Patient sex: F
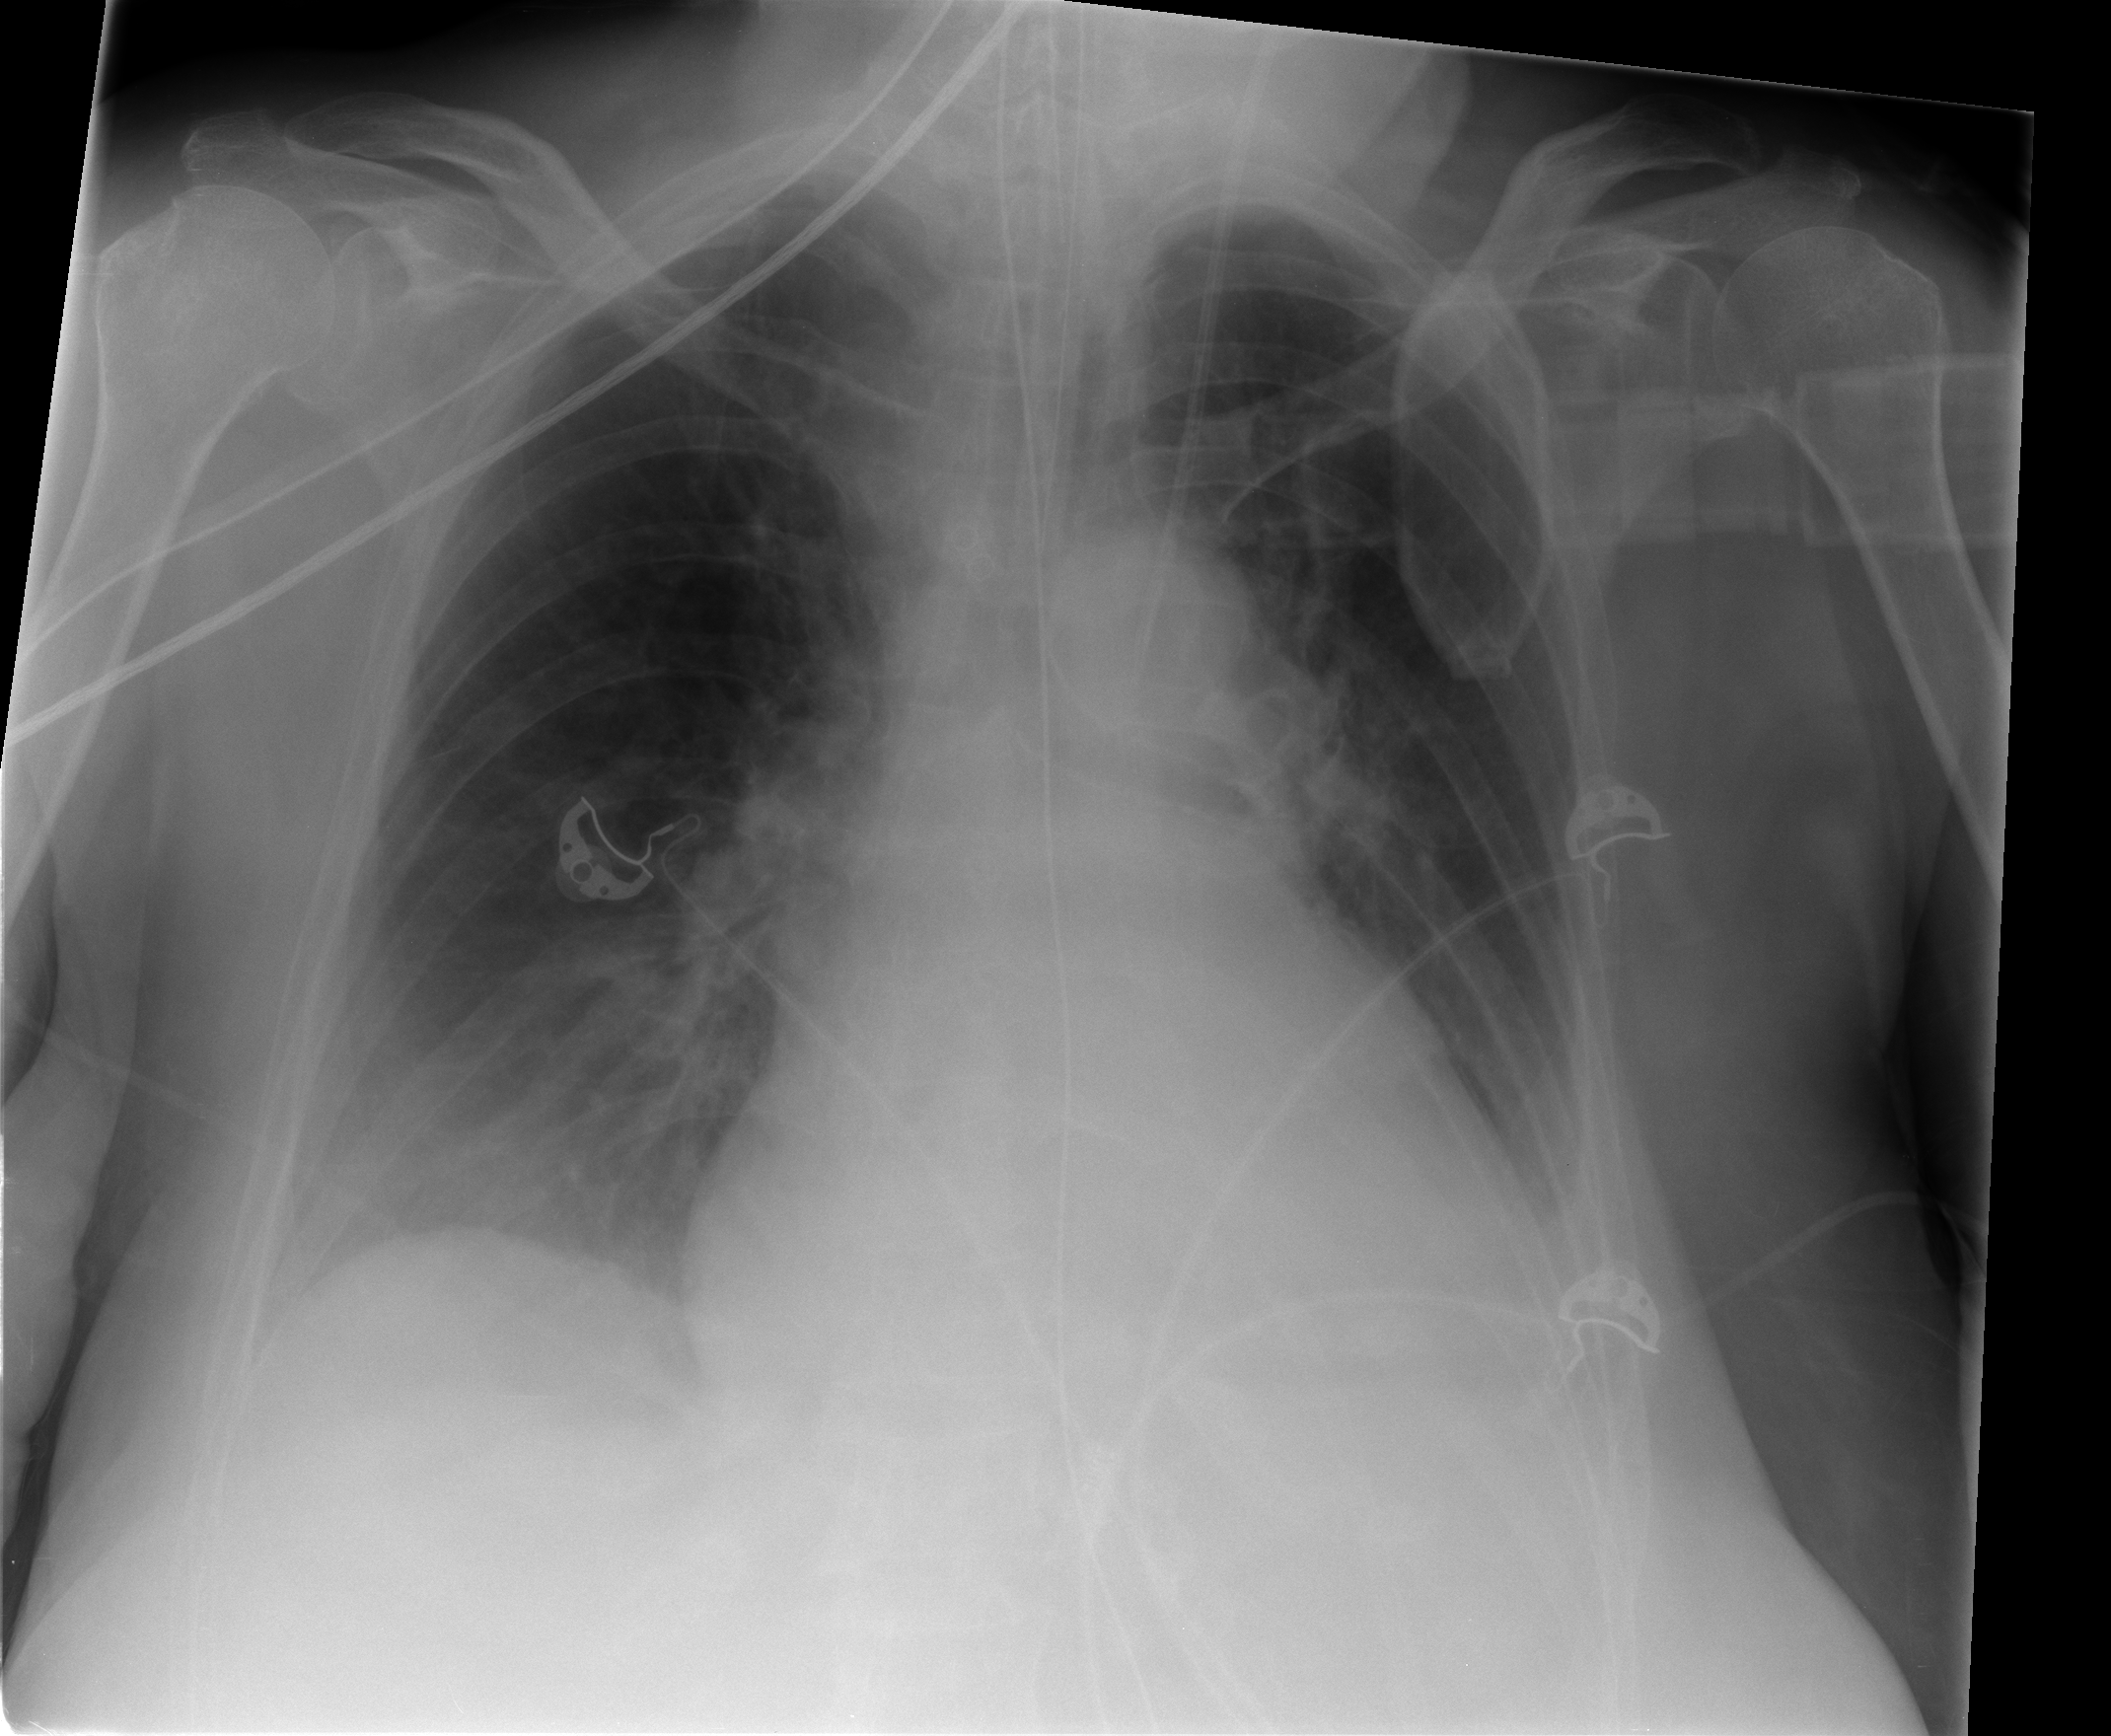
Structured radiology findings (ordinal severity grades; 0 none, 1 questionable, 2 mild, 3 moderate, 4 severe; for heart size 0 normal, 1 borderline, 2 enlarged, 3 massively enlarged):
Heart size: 1
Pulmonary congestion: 1
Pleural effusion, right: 0
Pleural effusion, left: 0
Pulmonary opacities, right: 0
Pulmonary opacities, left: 0
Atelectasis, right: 0
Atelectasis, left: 0